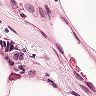
Metastatic tissue present: no